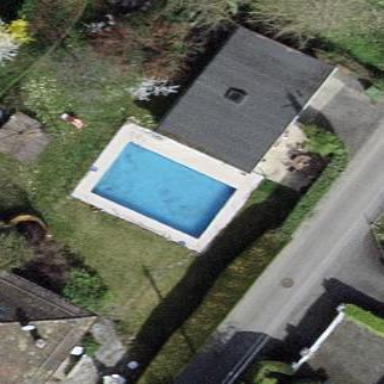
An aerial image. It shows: Swimming pool located in leisure land.